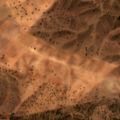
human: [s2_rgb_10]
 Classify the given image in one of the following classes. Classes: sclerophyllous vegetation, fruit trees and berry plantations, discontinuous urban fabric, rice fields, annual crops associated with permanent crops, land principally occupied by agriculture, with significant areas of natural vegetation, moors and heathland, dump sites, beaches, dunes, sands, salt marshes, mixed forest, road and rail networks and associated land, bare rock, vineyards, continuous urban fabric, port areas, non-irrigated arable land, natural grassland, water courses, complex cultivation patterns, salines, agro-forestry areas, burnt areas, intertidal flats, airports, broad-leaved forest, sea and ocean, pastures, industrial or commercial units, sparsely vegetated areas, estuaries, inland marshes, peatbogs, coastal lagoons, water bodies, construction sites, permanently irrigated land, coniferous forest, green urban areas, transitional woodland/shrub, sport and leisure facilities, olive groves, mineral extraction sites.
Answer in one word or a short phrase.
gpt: non-irrigated arable land, agro-forestry areas, transitional woodland/shrub